Interaction volume radius: 5 \u00c5
Interaction volume height: 30 \u00c5
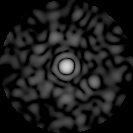
Disorder parameter: 0.8758